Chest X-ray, AP view. Patient: 27 years old, sex M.
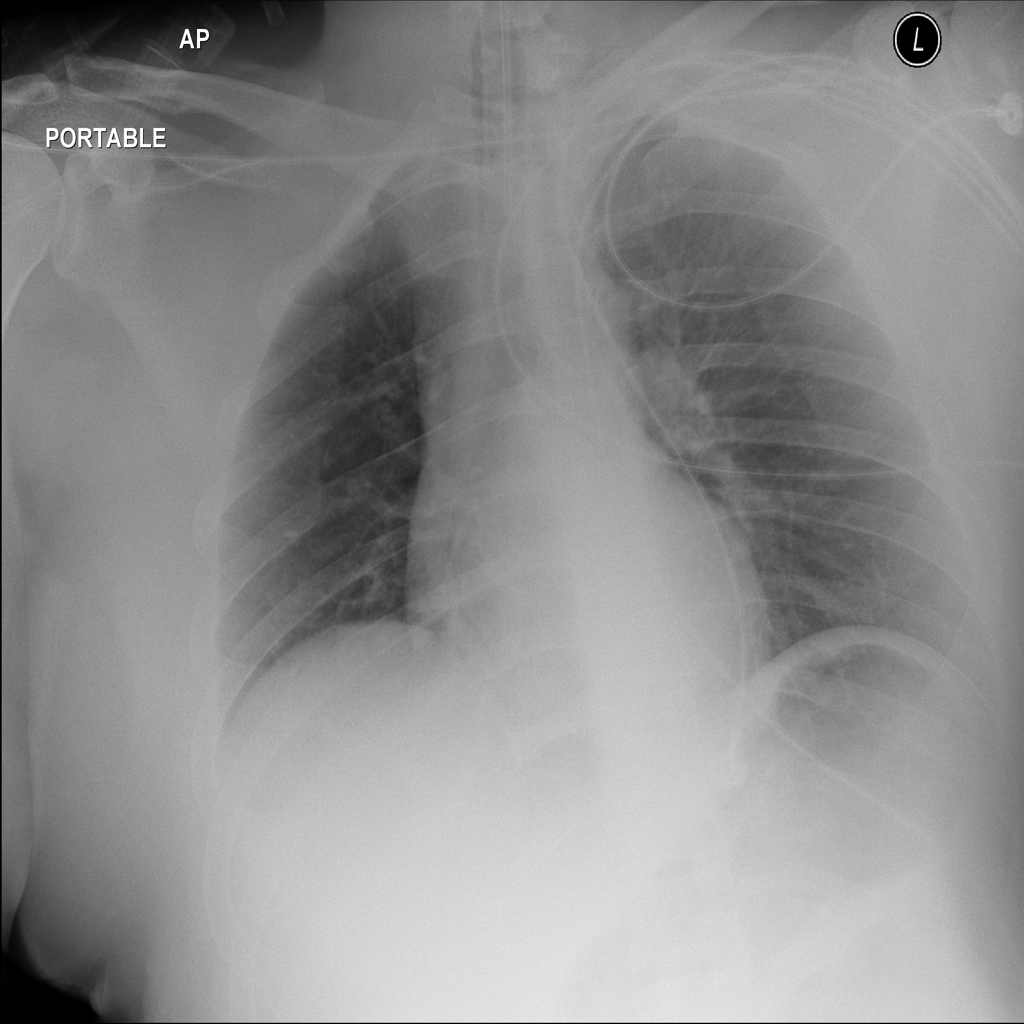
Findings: No Finding